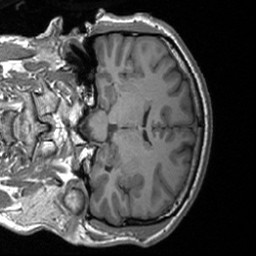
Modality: T1w
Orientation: coronal
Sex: male
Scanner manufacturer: siemens
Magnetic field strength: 3 T
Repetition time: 1.9 s
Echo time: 0.00226 s